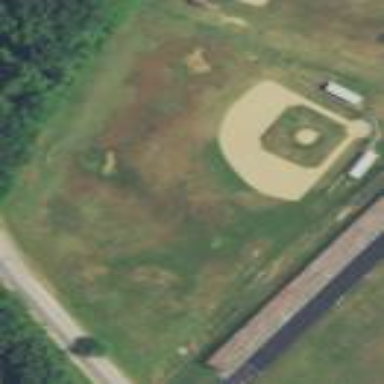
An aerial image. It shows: Baseball pitch for leisure and sports activities.